Question: How does one get a 3D model to move with the mouse cursor keeping the y location of the model at 0. (Using Libgdx)
I'm trying to get my 3D models to follow my cursor.
At the moment I have simply made the models move with the x and y coordinates of my mouse with adding factors like a multiplier and camera location. This is not very good because it doesn't follow the cursor and if I rotate the camera then the model doesn't move in the correct direction.
This is the code I created for moving the model :
'instances.get(modelIndex).transform.setToTranslation(((Gdx.input.getX()-650)/10) + cam.position.x,0,((Gdx.input.getY()-400)/10)+ cam.position.z);'
Here's a link to an image of the problem (The green circle is where the mouse is).

I know that I'm going about this wrong and that I should be using the unproject method. I have tried to use the unproject method and did have little success, the model was just stuck to the near pane of the camera. I want my object to stay at 0 on the y axes so I used this:
'''
cam.unproject(mousePos);
instances.get(modelIndex).transform.setToTranslation(mousePos.x, 0, mousePos.z);
'''
This then resulted in the model moving quite slowly(not with the mouse), in the right direction. Also when I rotated or moved the camera the model would be set somewhere in the distance or even behind the camera.
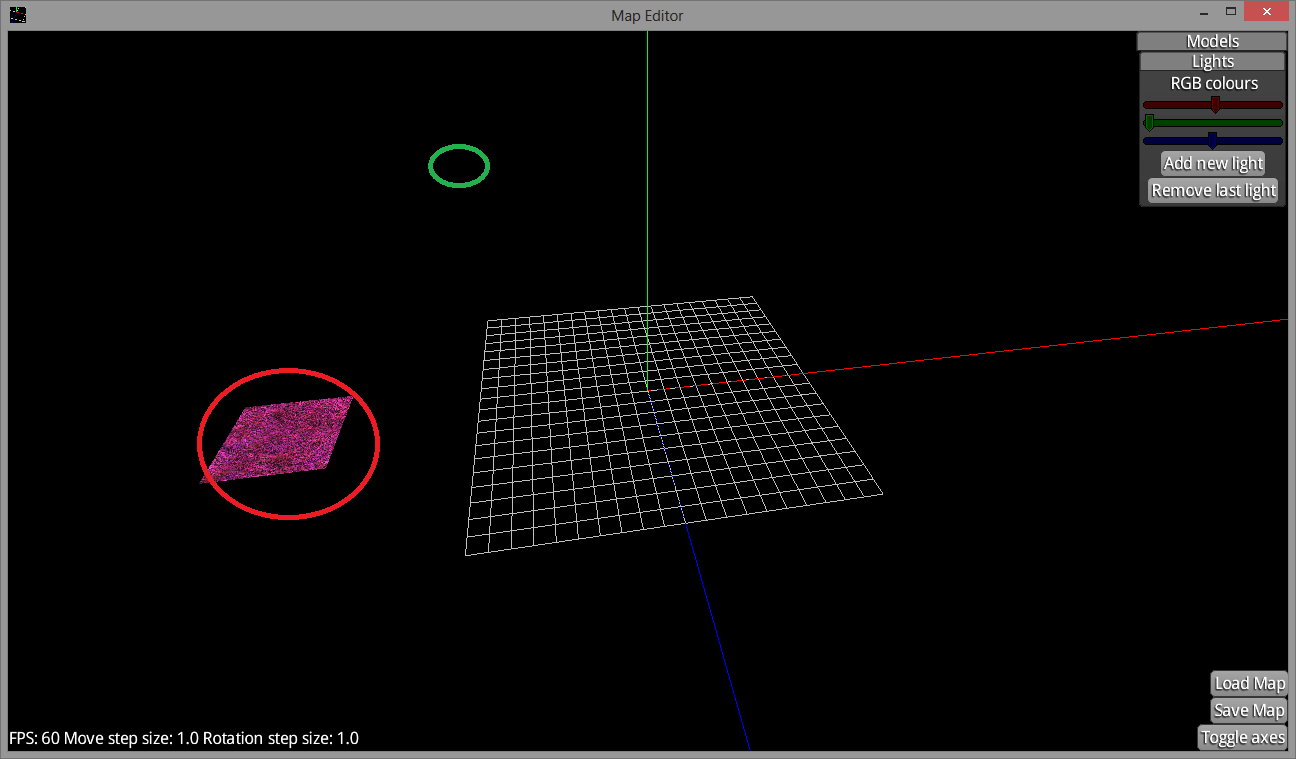
Answer: You cannot simply use 'camera.unproject', because a single 2D coordinate can represent multiple coordinates in 3D space. Instead you can use 'camera.getPickRay' to get the 'Ray', which is defined by the origin (the location on the camera's near plane) along with a direction into 3D space. So, you'll get the line in 3D space that represents the 2D coordinate:
'''
Ray ray = cam.getPickRay(screenX, screenY);
'''
Now you want the point (distance from origin) on that line (ray) where y=0:
'''
ray.origin.y + ray.direction.y * distance = 0 <=>
ray.direction.y * distance = -ray.origin.y <=>
distance = -ray.origin.y / ray.direction.y
'''
Resulting in:
'''
float distance = -ray.origin.y / ray.direction.y;
'''
Now to get the position on the ray at that distance:
'''
Vector3 tmpVector = new Vector3();
tmpVector.set(ray.direction).scl(distance).add(ray.origin);
'''
To set the model instance translation to that value you can use:
'''
instance.transform.setTranslation(tmpVector);
'''
Here 'instance' is referring to your 'instances.get(modelIndex)'.
I would encourage you to use InputProcessor (see <URL>, so to put it all together:
'''
Vector3 tmpVector = new Vector3();
@Override
public boolean touchDragged (int screenX, int screenY, int pointer) {
Ray ray = cam.getPickRay(screenX, screenY);
final float distance = -ray.origin.y / ray.direction.y;
tmpVector.set(ray.direction).scl(distance).add(ray.origin);
instance.transform.setTranslation(tmpVector);
return true;
}
'''
Note that you might need to override 'touchdown' and return 'true' for 'touchDragged' to be called.